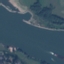
Land use / land cover: River